Field crop: maize
Growth stage: 2
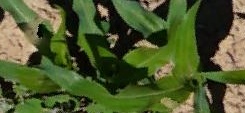
Species: maize